Question: As you can see from the picture, the background image does not scale according to the height of the divs it is covering.
The divs are blocks.

'''
<div style="/* background-size:100%; */background-image: url('http://www.infor.com/furniture/design2014/images/10x-technology.jpg'); margin-top: 50px; margin-bottom: 50px; padding-top: 50px; padding-bottom: 50px;">
<div style="margin-left: 9%; margin-right: 9%;">
<div class="block">
'''
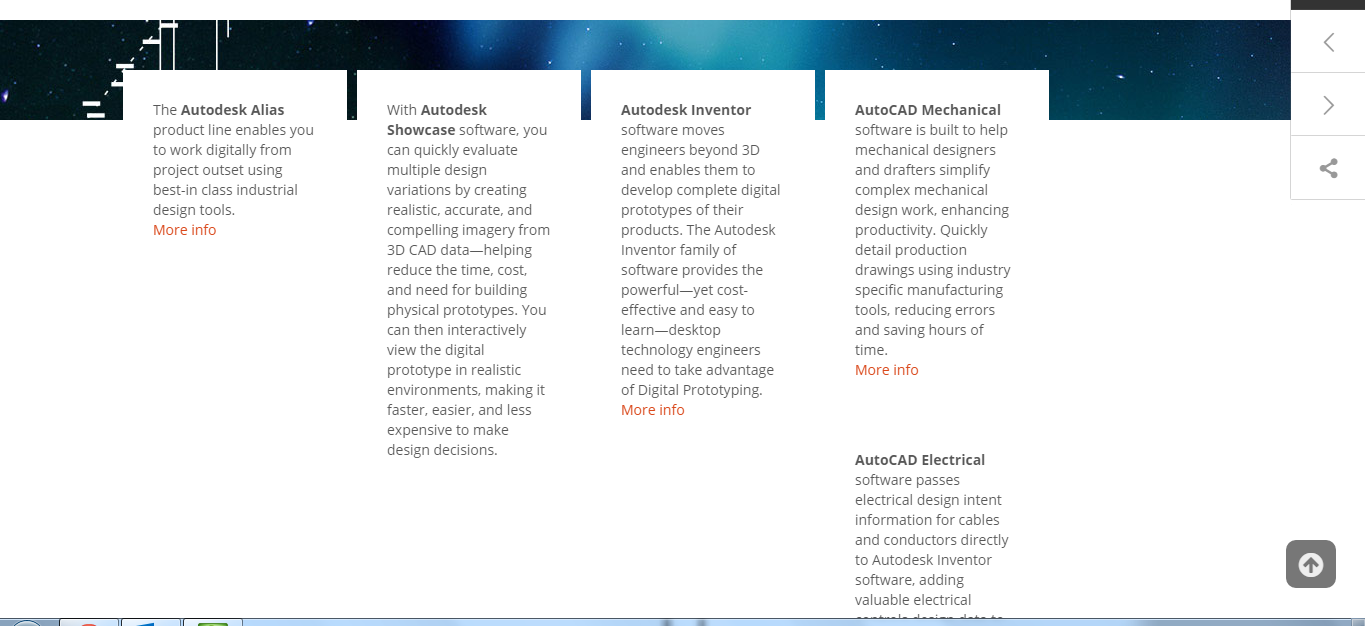
Answer: I think your problem is about div's floated elements. Your div's height isn't scaling to bottom of floated elements not background. You have to set "overflow:hidden" to parent div.